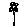
Label: flower